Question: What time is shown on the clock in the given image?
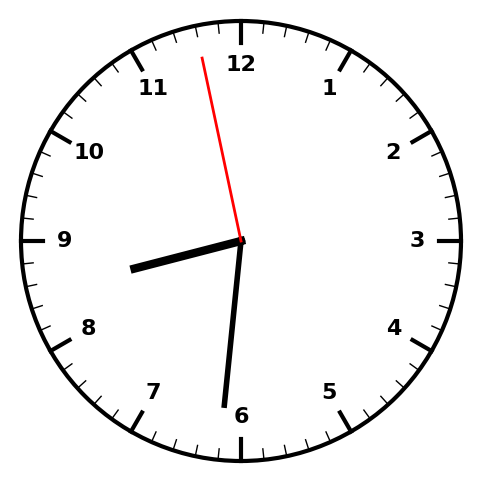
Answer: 08:30:58